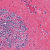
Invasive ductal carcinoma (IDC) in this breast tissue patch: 0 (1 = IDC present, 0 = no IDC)